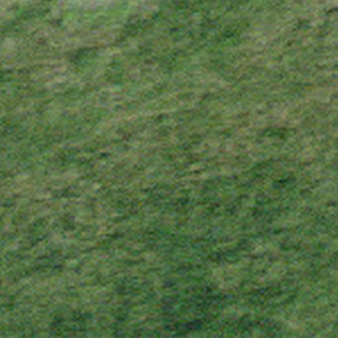
Label: other